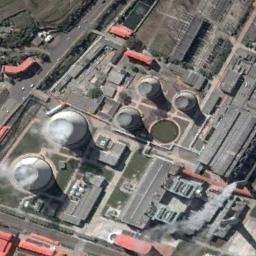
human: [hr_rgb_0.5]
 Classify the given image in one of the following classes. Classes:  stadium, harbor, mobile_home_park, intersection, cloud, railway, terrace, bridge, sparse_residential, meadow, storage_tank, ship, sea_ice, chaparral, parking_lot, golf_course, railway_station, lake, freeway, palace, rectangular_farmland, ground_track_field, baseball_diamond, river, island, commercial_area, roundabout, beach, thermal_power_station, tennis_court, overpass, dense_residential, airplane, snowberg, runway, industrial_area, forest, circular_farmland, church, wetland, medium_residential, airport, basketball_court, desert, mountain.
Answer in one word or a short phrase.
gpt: thermal_power_station